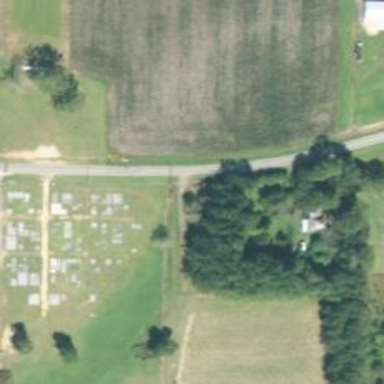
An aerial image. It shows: Cemetery.